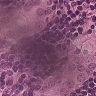
Metastatic tissue present: yes